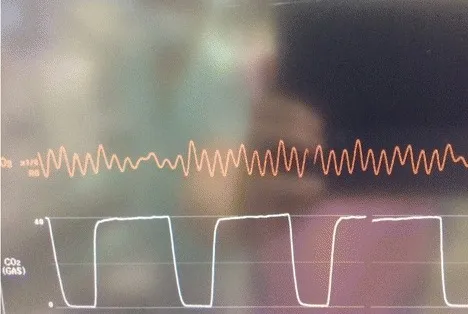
A; Pulse oximetry plethysmogram with interference.
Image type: ophthalmic_imaging (oct)